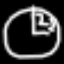
Label: clock